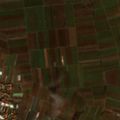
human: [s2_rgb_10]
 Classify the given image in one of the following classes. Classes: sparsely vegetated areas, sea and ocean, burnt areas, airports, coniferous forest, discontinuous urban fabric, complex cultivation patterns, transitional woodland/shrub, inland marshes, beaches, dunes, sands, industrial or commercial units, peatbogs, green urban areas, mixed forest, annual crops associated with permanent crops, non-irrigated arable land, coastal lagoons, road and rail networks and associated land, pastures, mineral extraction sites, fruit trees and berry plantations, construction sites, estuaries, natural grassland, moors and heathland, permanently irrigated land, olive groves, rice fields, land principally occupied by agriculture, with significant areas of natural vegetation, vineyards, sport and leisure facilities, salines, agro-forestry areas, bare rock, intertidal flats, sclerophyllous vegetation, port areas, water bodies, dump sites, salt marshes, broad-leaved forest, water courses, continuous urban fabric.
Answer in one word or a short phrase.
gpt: discontinuous urban fabric, non-irrigated arable land, complex cultivation patterns